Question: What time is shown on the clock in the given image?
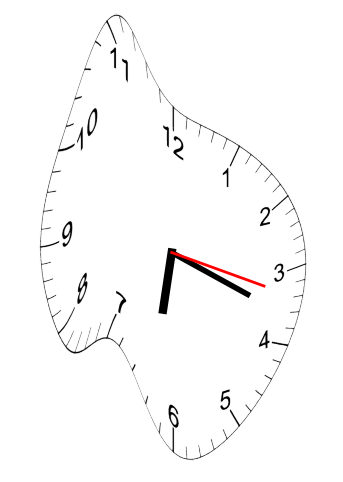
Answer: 06:18:17